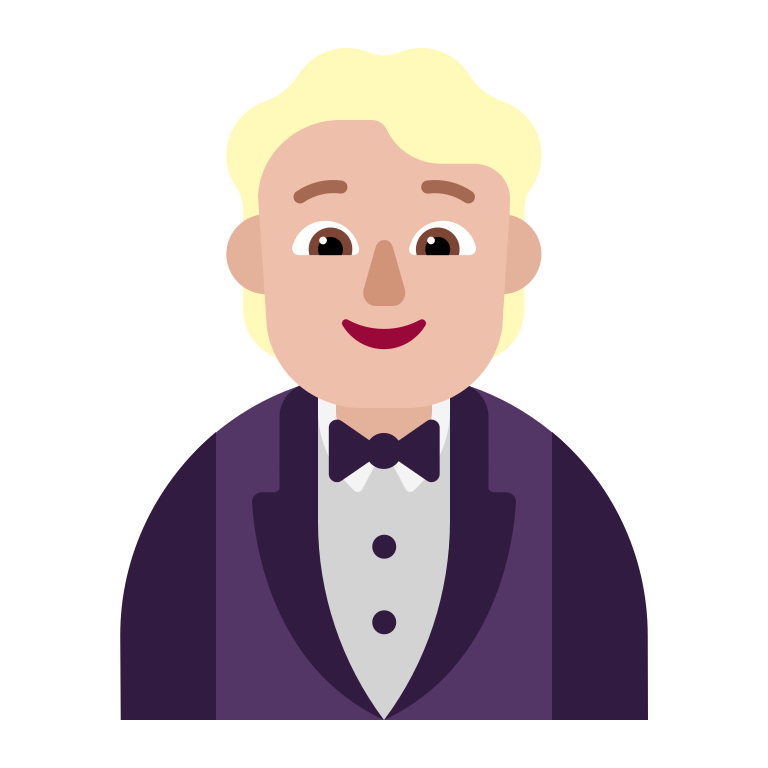
person in tuxedo flat  light